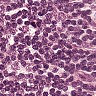
Metastatic tissue present: no